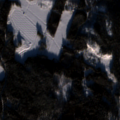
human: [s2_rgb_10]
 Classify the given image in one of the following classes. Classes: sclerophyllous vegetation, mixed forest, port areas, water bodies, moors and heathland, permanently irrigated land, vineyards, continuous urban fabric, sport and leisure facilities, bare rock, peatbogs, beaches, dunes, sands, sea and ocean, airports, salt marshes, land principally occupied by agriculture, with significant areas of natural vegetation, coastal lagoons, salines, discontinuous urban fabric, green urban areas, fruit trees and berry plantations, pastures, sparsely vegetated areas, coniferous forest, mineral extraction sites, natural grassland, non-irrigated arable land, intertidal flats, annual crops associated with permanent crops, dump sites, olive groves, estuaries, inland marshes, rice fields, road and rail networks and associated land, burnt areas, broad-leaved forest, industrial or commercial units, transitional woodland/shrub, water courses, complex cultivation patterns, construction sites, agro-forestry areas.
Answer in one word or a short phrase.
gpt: non-irrigated arable land, coniferous forest, mixed forest